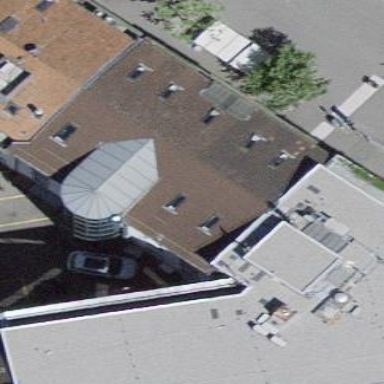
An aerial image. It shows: Building with gabled roof made of glass.